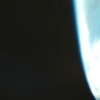
Label: space